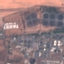
Land use / land cover class: Industrial